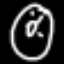
Label: donut